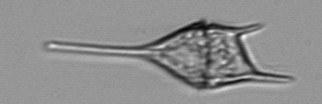
Label: Tripos_lineatus